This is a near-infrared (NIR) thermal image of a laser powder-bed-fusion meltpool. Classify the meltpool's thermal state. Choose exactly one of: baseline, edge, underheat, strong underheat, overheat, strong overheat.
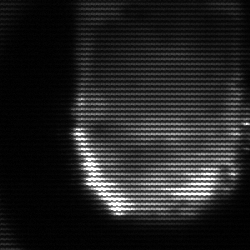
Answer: baseline